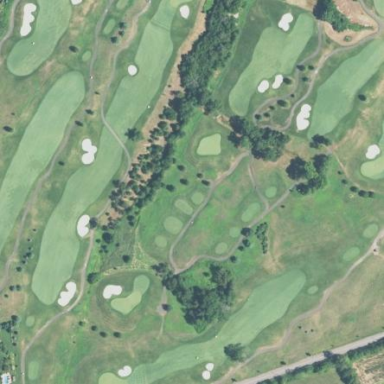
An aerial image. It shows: Rough area on grassy golf course.